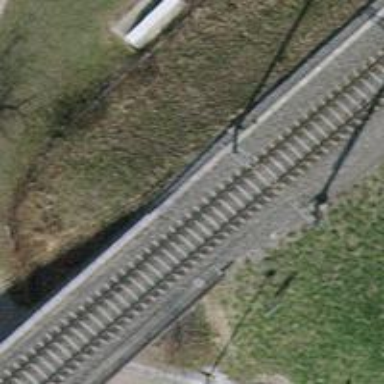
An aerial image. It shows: Bridge with electrified rail tracks and contact line.